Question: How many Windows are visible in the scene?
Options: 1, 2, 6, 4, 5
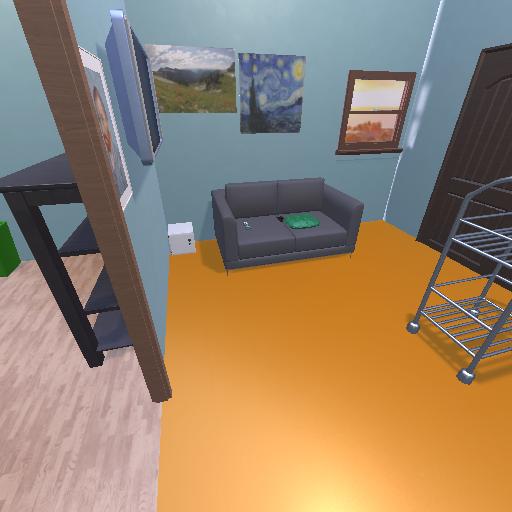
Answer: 1